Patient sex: M
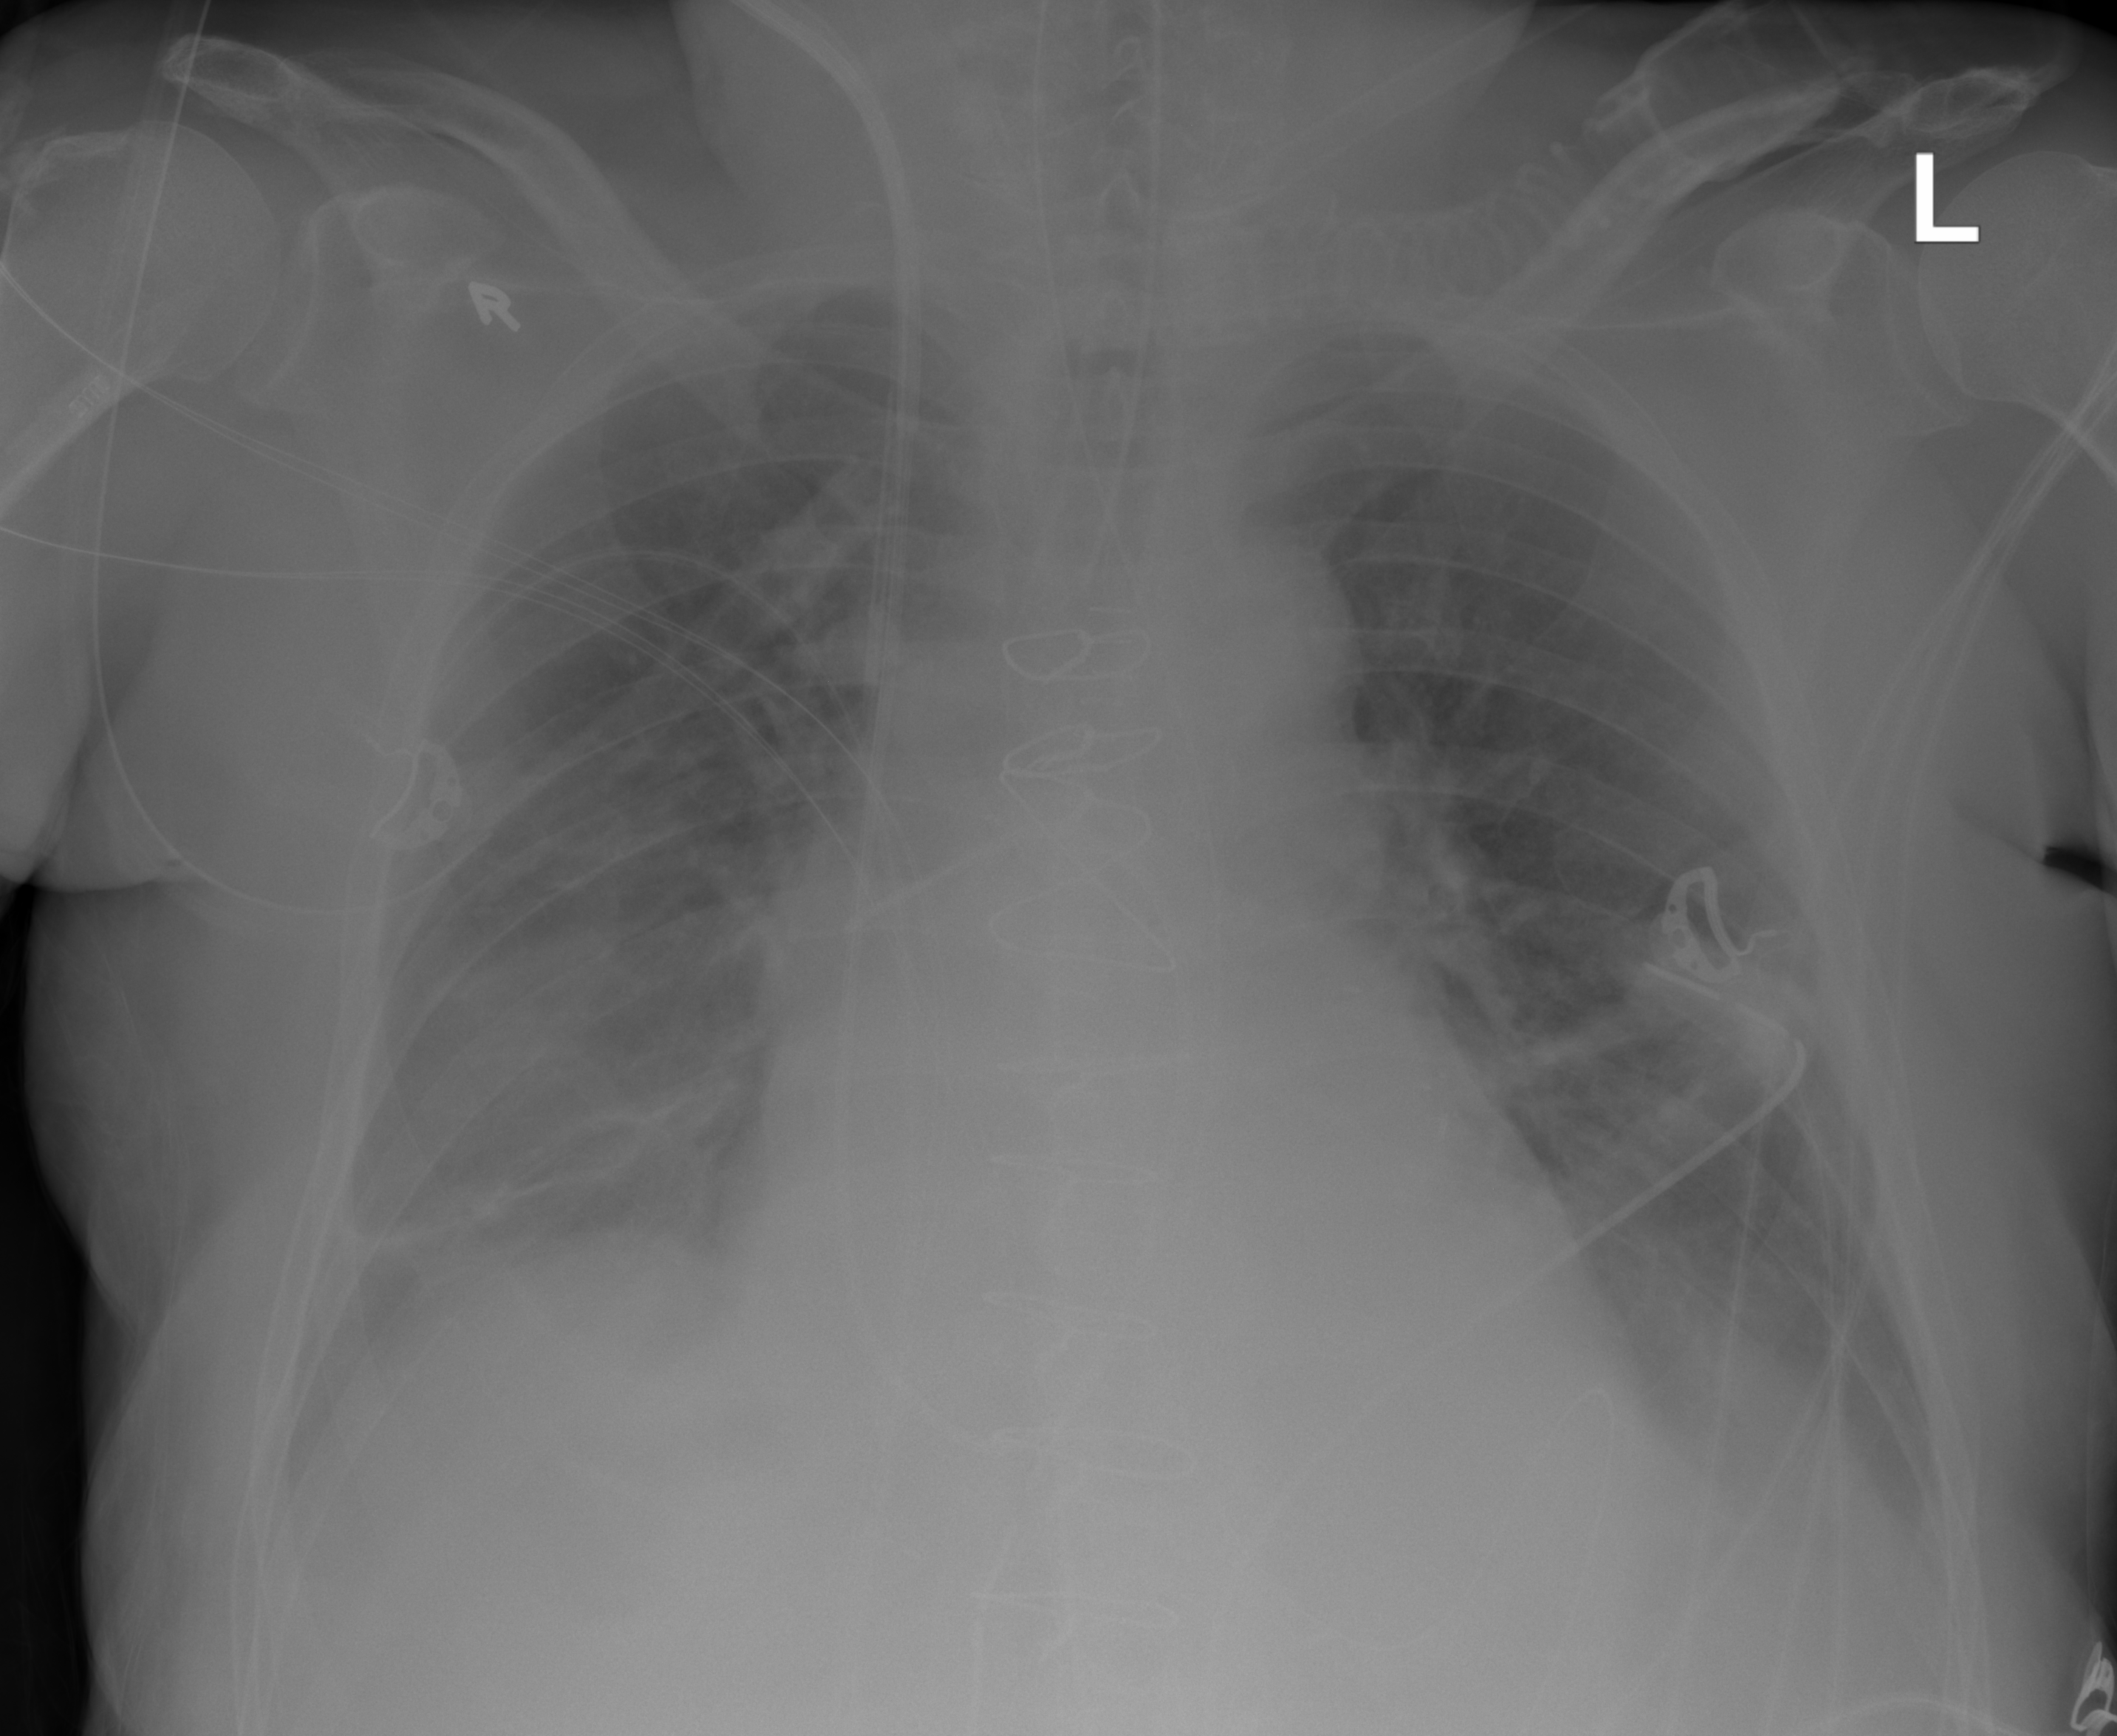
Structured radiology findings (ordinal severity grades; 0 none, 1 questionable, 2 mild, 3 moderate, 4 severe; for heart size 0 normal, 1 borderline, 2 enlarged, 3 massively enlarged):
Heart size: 2
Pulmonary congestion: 2
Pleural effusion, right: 2
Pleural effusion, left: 2
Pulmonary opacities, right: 0
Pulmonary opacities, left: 0
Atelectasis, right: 2
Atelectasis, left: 2